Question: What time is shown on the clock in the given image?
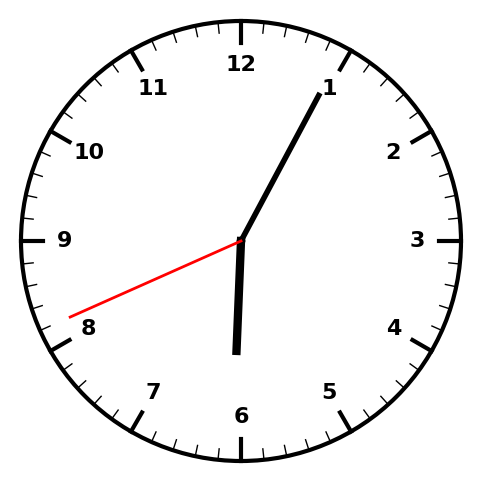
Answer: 06:04:41